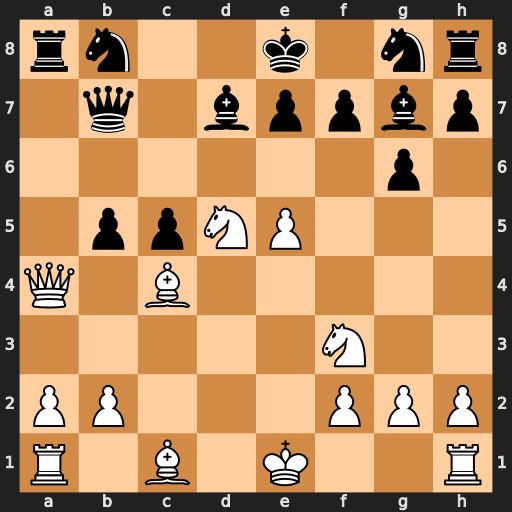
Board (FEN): rn2k1nr/1q1bppbp/6p1/1ppNP3/Q1B5/5N2/PP3PPP/R1B1K2R
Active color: w
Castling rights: KQkq
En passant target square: -
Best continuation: Qxa8 Qxa8 Nc7+ Kd8 Nxa8